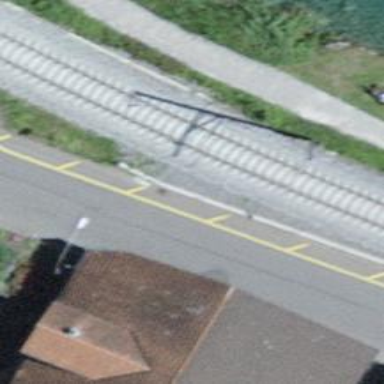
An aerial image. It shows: Bus stop with shelter.